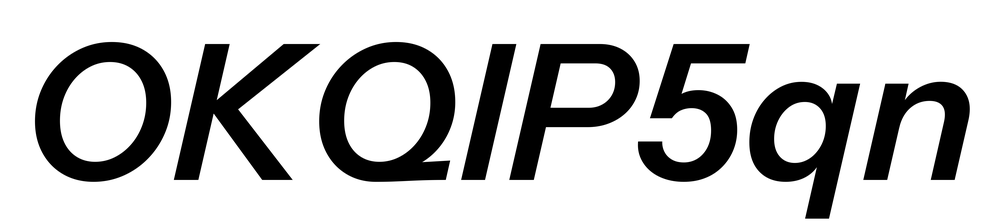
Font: InstrumentSans-Italic_SemiBold_Italic